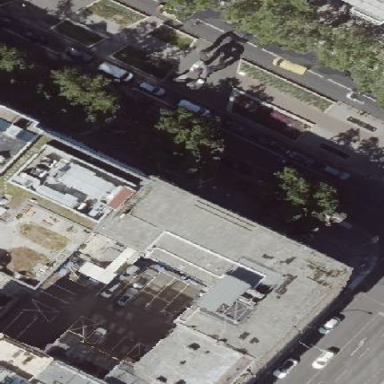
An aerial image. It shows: Part of the building is designated for commercial use.